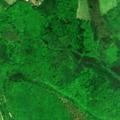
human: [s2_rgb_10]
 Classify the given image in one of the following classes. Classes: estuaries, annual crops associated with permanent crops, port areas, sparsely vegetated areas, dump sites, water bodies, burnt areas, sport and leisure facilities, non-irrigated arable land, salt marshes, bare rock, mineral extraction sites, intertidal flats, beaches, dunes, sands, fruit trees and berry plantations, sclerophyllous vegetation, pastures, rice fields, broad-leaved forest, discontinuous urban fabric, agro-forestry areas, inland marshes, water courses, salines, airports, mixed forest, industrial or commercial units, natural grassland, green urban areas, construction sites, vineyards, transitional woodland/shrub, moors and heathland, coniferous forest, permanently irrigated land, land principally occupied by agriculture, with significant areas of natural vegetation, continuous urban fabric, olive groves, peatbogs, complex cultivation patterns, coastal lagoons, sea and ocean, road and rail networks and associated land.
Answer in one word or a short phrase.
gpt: broad-leaved forest, mixed forest